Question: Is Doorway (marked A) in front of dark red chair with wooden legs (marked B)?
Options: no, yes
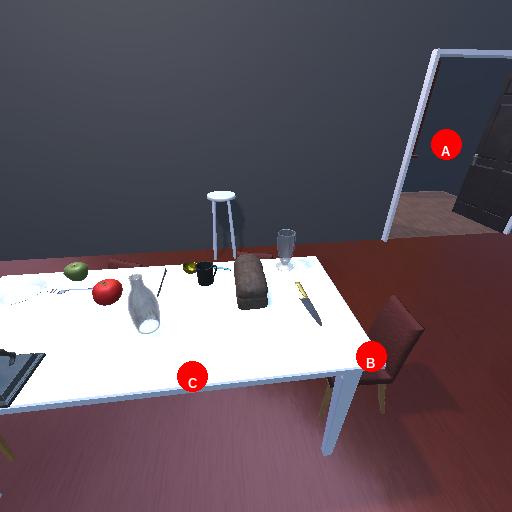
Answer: no